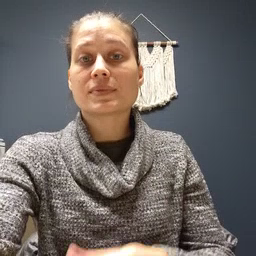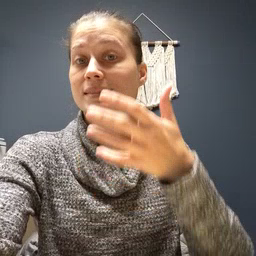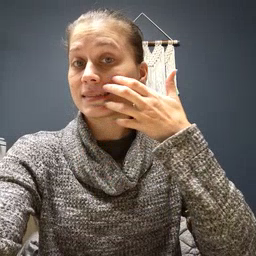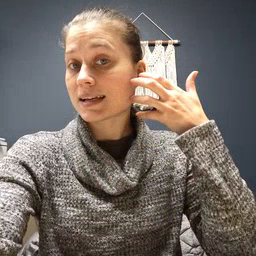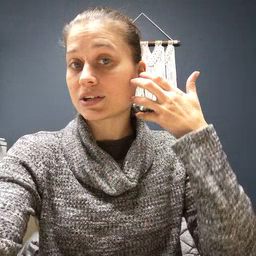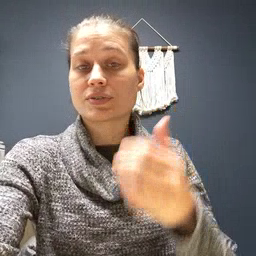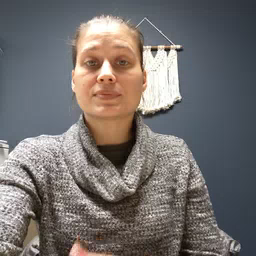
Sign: tiger